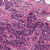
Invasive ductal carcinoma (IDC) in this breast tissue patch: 0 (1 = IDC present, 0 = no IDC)